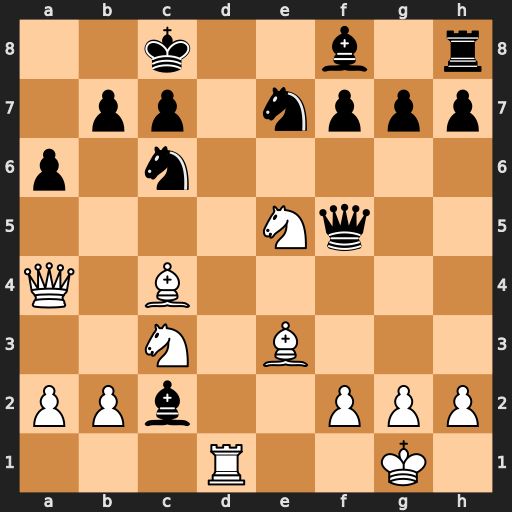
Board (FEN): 2k2b1r/1pp1nppp/p1n5/4Nq2/Q1B5/2N1B3/PPb2PPP/3R2K1
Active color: w
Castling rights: -
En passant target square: -
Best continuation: Nxc6 Nxc6 Qxc6